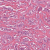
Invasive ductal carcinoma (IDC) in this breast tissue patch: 1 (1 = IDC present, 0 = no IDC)